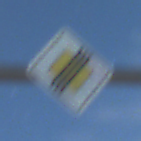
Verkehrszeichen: EndeVorfahrtsstrasse
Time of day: Night
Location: Outdoor (Nature)
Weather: PartlyCloudy
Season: NotSpecified
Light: Natural